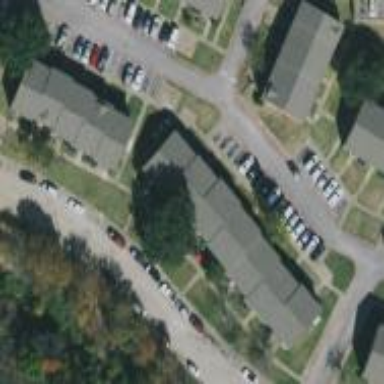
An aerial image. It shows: View of apartment building.